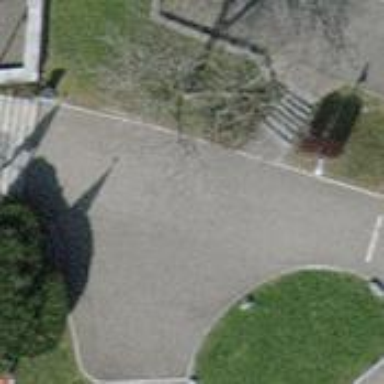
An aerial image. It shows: Road with steps.